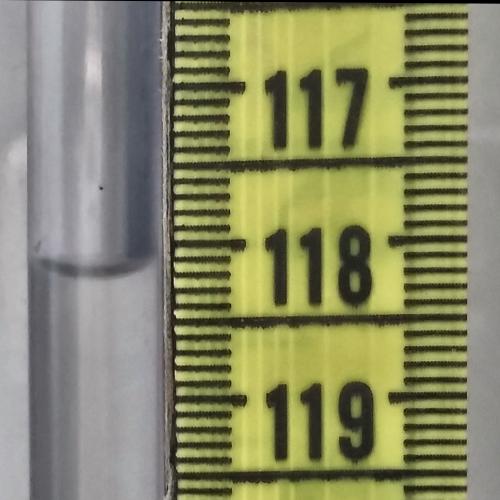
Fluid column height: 118.2 cm